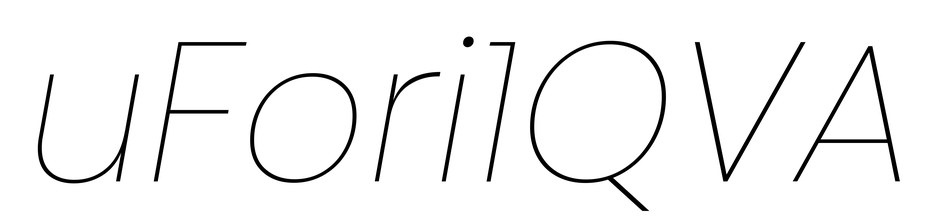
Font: Poppins-ThinItalic